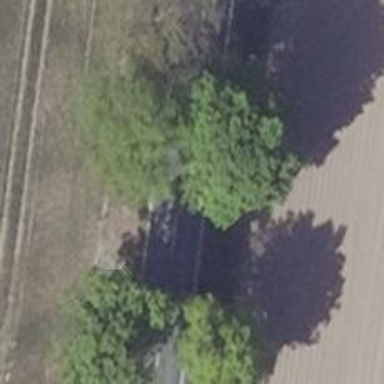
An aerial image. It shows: Deciduous broadleaved tree.